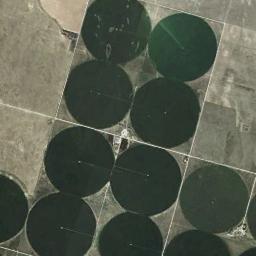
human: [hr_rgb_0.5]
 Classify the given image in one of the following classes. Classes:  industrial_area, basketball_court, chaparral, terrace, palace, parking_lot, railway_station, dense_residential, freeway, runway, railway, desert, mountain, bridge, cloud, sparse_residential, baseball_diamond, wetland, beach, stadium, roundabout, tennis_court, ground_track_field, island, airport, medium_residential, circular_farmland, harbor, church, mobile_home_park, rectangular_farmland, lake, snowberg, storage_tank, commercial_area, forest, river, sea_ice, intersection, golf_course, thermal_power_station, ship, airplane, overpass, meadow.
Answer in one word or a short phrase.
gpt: circular_farmland